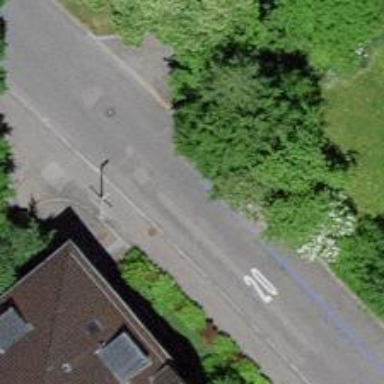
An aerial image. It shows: Asphalt road in living street.